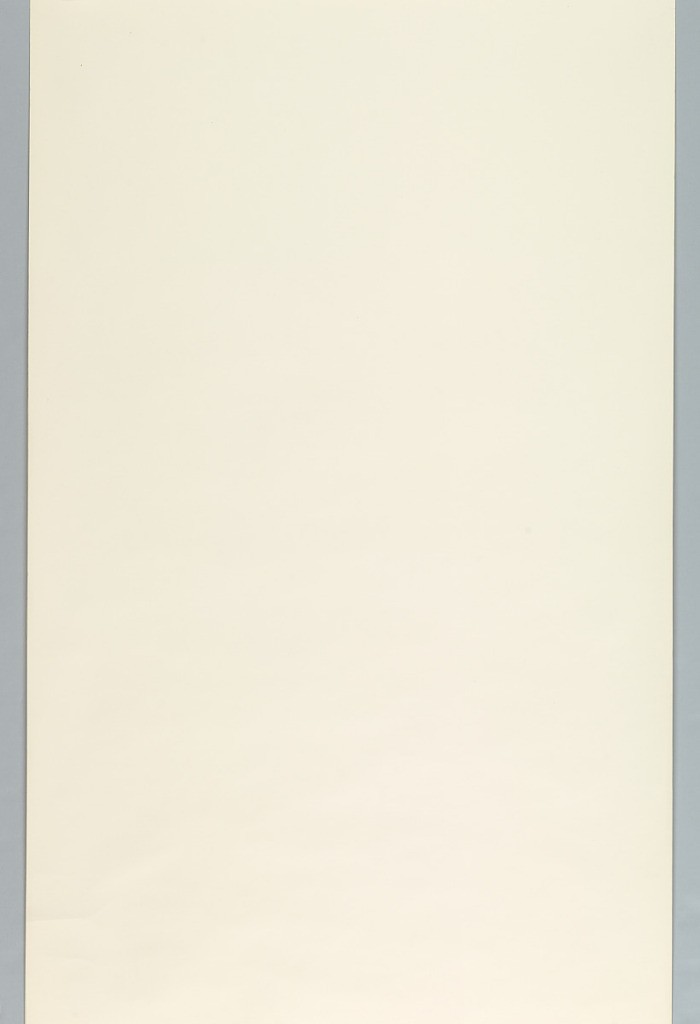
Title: Jardin d'Hiver
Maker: Jules Desfossé, French, active 1851 - 1863
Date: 1853
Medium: Paper, applied ground color
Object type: Sidewall
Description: This is the white fill paper for one of two versions of Jardin d'Hiver, filling the space between vine-covered pilasters; vase from Jardin d'armide hangs over top.